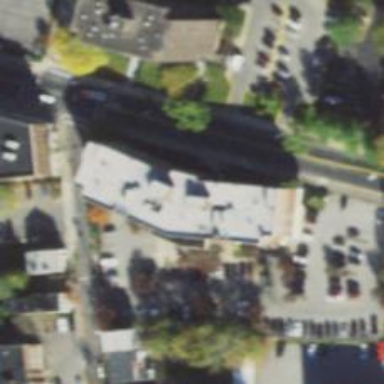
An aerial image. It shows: Nursing home.